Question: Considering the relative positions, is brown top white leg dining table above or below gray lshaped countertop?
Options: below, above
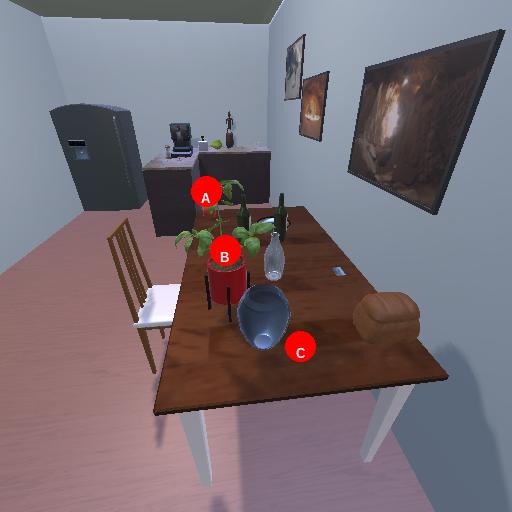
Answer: below